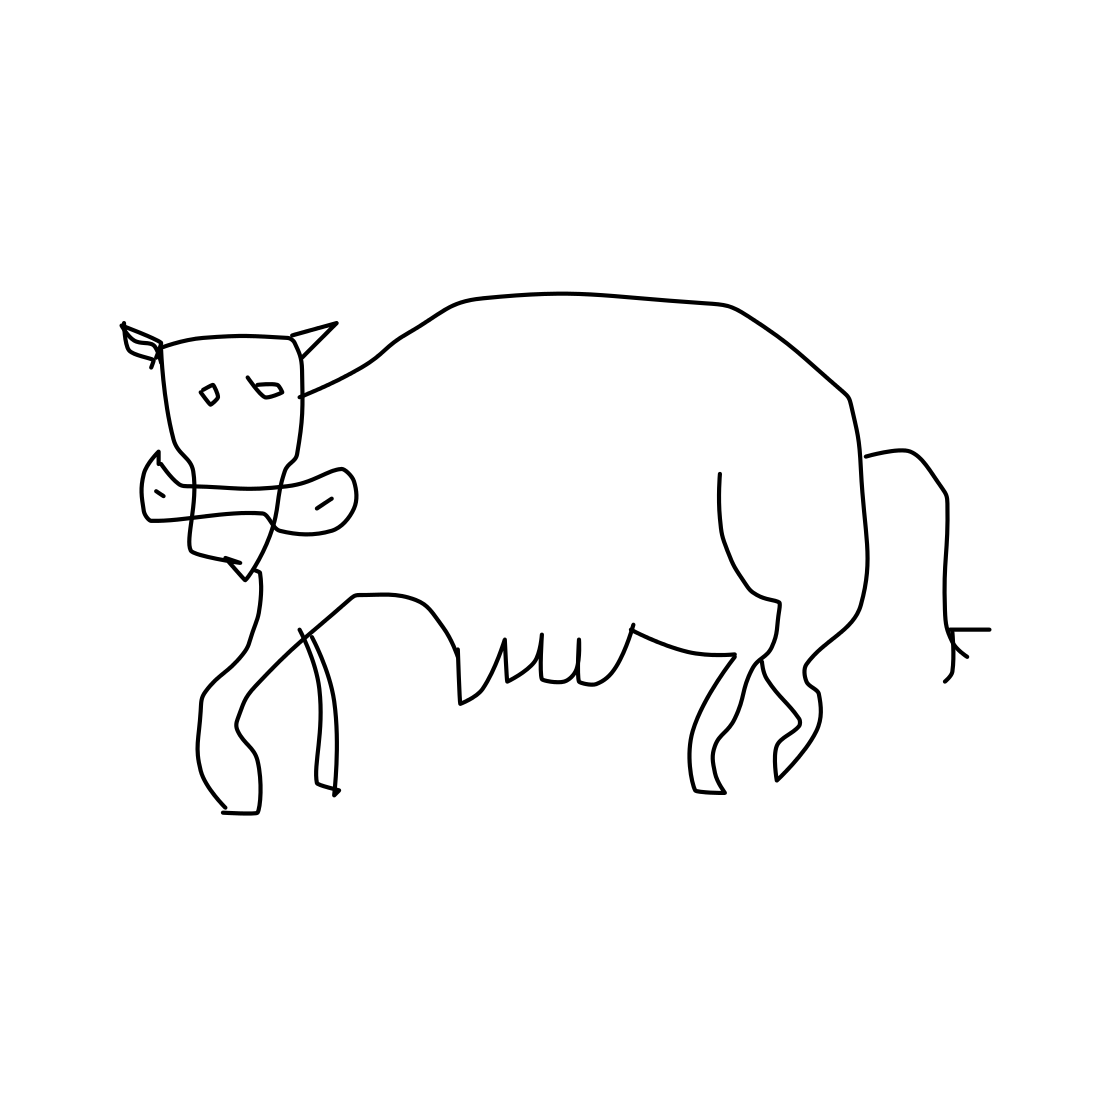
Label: cow